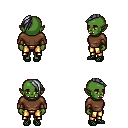
a pixel art fantasy rpg character, female body template, orc, green skin, brown long-sleeve shirt, gold greaves, gray long mohawk hairstyle, leather bracers, ghillies, four views (front, back, left, right), 2x2 character sprite sheet, small pixel art, hard edges, no anti-aliasing